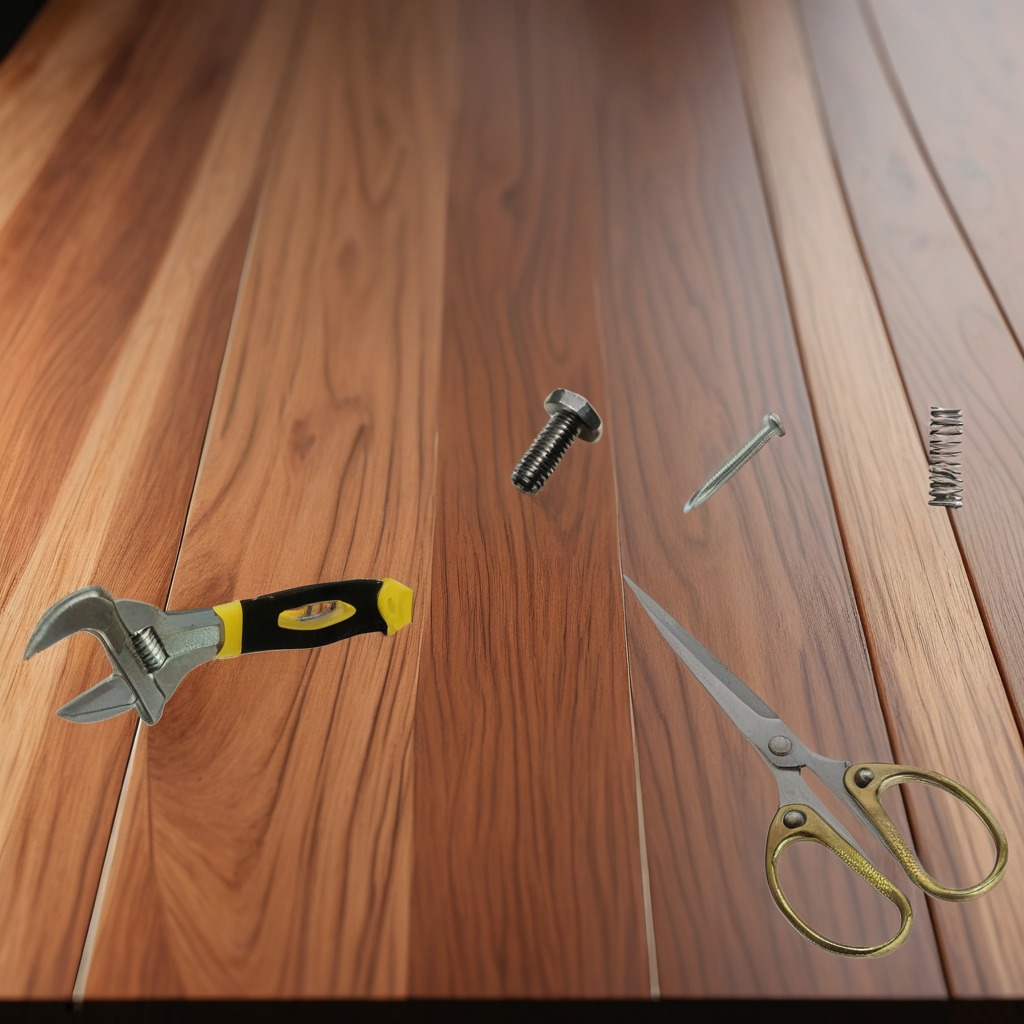
A metal machine screw, an iron nail, a coiled metal spring, a pair of scissors, and a wrench are lying on the wooden table.